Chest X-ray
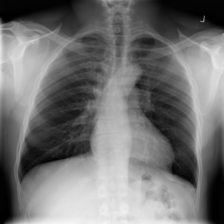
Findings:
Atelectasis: negative
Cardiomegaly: negative
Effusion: negative
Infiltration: negative
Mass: negative
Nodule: negative
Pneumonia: negative
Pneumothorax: negative
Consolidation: negative
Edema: negative
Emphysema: negative
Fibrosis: negative
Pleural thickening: negative
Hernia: negative